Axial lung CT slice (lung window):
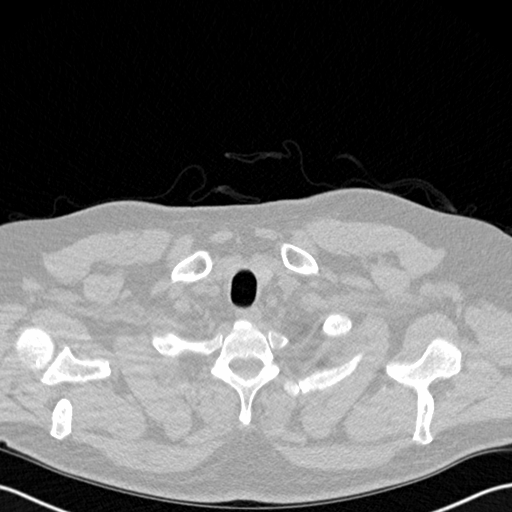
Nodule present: no